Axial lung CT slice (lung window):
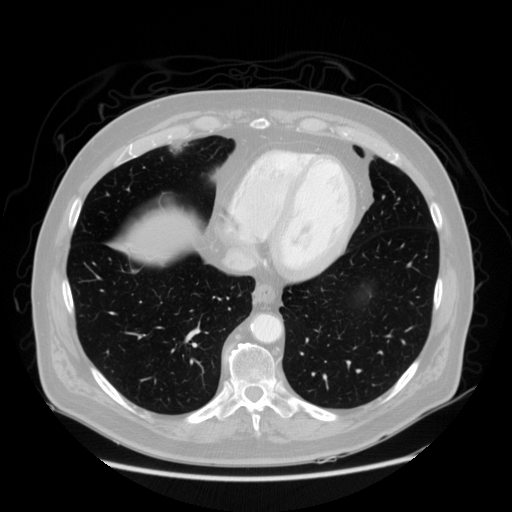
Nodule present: no